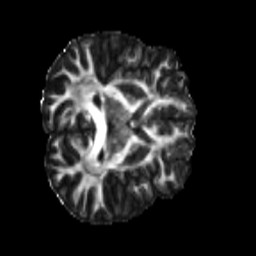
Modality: FA
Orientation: axial
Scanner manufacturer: siemens
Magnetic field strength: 3 T
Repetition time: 4 s
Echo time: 0.0594 s